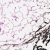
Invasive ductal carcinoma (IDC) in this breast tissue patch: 0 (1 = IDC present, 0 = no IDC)